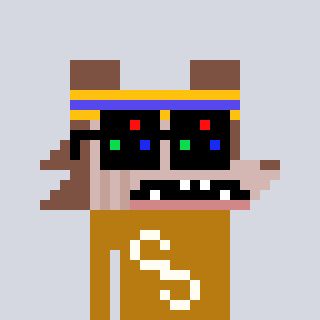
a pixel art character with square black sunglasses, a werewolf-shaped head and a gold-colored body on a cool background